Aerial crown-view tile of a tropical tree (Barro Colorado Island, Panama), acquired 20250915:
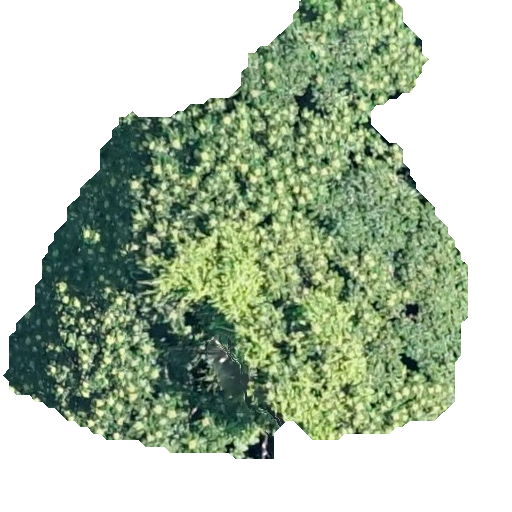
Species: Trattinnickia aspera
GBIF accepted scientific name: Trattinnickia aspera
Crown area: 205.67 m²